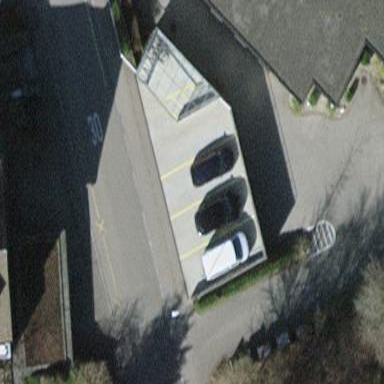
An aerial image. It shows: Paved parking area with parallel orientation for vehicles.